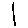
Label: line